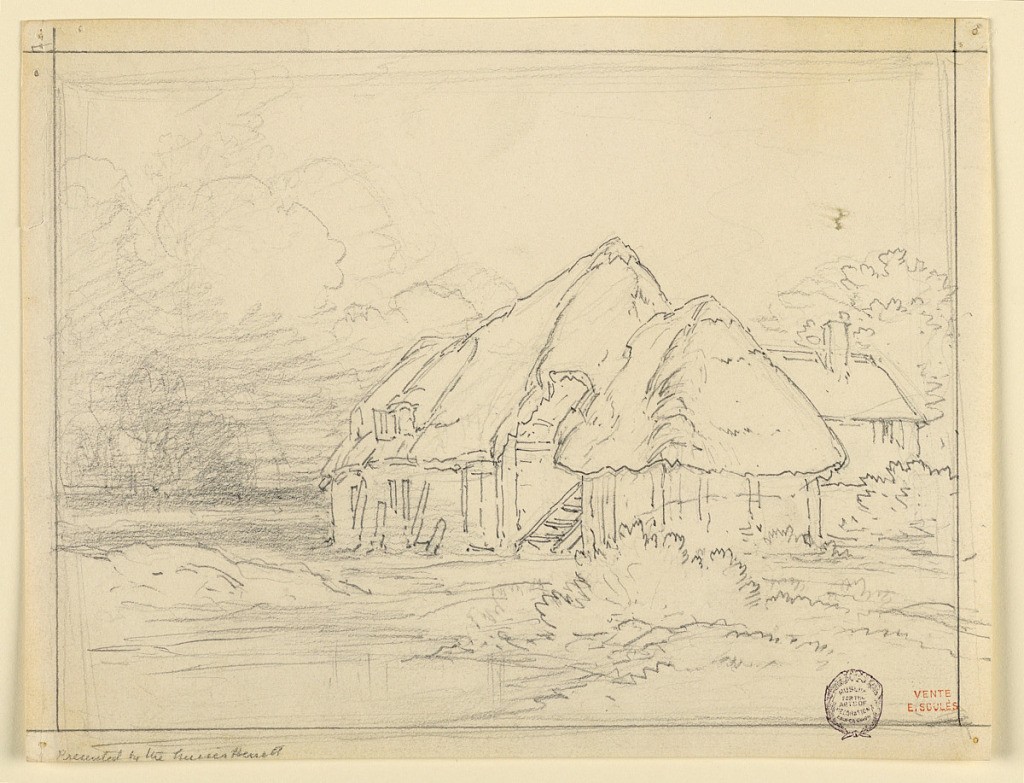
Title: Peasant's Houses
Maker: Eugène Edouard Soulès, French, 1811–1876
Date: ca. 1840
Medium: Graphite on paper
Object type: Drawing
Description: They are at right, in the middleground, one behind the other. A road leads to them, at left. Framing lines.